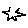
Label: star